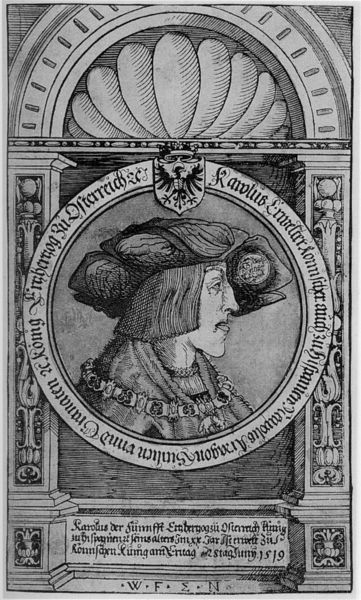
Titel: Bildnis von Kaiser Karl V
Künstler: Wolfgang Resch
Institution: (Seriendruck)
Schlagwörter: adler, mann, schatten, weiß, frisur, grau, haar, hut, nase, pfeiler, profil, schwarz, säule, zeichen, ornament, mütze, gesicht, kleidung, pelz, rahmen, sockel, bildnis, portrait, porträt, haare, mantel, kinn, lippe, kreis, rund, kopfbedeckung, schrift, bogen, kette, schattierung, inschrift, ornamente, deutsch, nische, medaillon, druck, francois, stich, seite, schwarzweiß, text, herrscher, nerz, franz, österreich, wappen, muschel, karl, siegel, kupferstich, unterlippe, maximilian, goldenes, goldenes vlies, habsburger, unterbiss, ht, nese, 1519, schwerzweiss, wfen